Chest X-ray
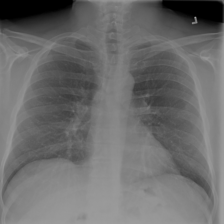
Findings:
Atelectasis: negative
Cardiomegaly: negative
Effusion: negative
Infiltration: negative
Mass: negative
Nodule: negative
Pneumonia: negative
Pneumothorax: negative
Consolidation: negative
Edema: negative
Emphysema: negative
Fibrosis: negative
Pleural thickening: negative
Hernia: negative